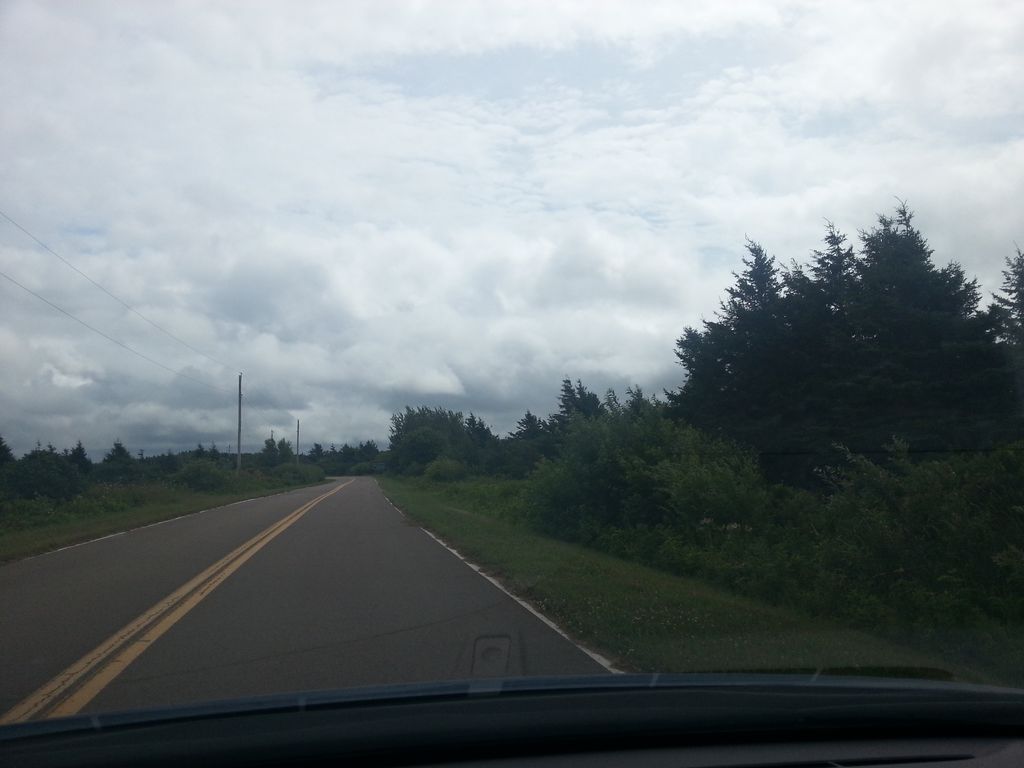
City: charlottetown